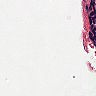
Metastatic tissue present: no